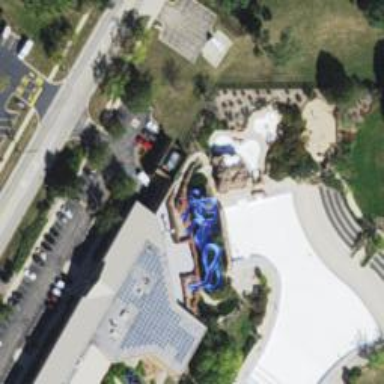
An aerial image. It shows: Water slide attraction.